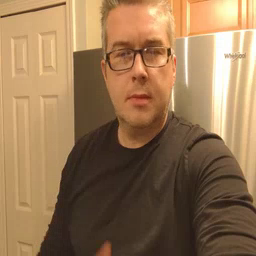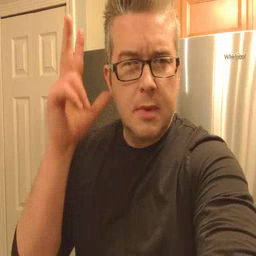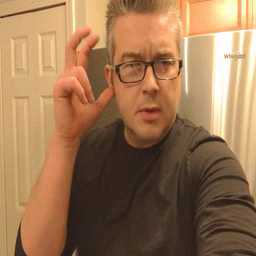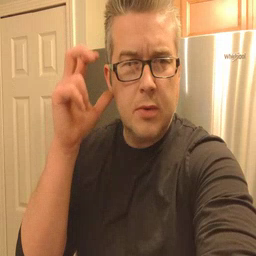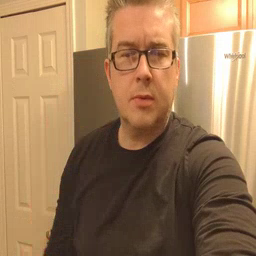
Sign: hear